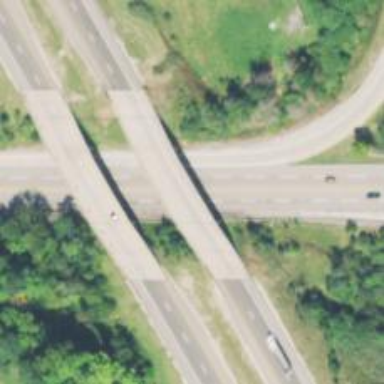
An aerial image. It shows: Bridge over motorway.